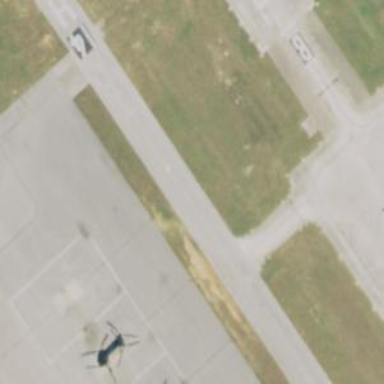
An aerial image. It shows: Image of taxiway at airport.